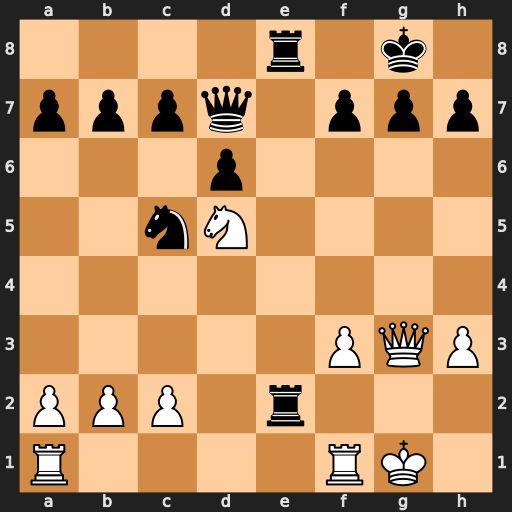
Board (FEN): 4r1k1/pppq1ppp/3p4/2nN4/8/5PQP/PPP1r3/R4RK1
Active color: w
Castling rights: -
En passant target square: -
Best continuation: Nf6+ Kf8 Nxd7+